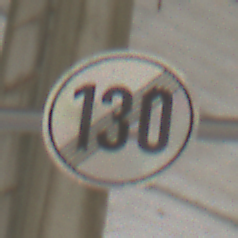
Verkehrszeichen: EndeGeschwindigkeit130
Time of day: MorningAfternoon
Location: Roofed (Suburban)
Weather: PartlyCloudy
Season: Winter
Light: Natural